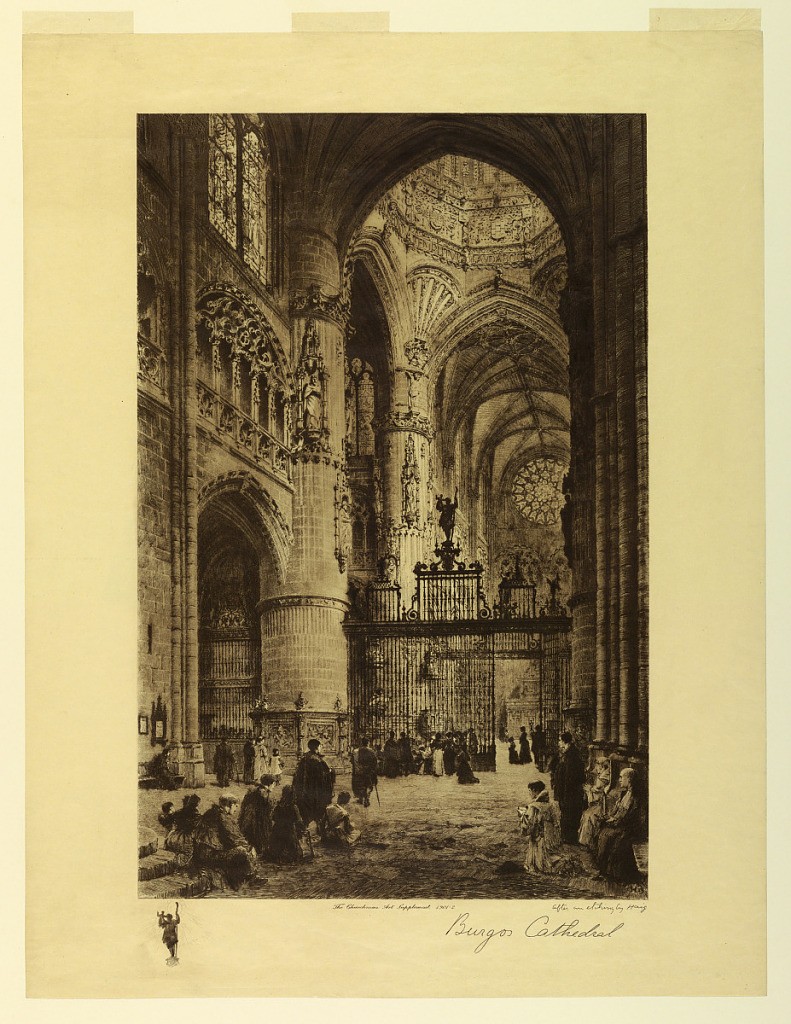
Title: Burgos Cathedral
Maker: Axel Herman Haig, Swiss, 1835 - 1921
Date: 1889-1902
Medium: Etching in brown ink on cream-colored paper
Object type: Print
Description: The scene shows the crossing and eastern end of the cathedral at Burgos, Spain. Many figures are at devotion.